Field crop: maize
Growth stage: 1
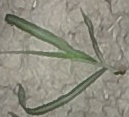
Species: sorghum